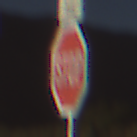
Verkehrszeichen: Stop
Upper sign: RichtungsangabeDurchPfeile9
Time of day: SunriseSunset
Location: Outdoor (Nature)
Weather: Clear
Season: NotSpecified
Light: Natural